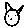
Label: cat